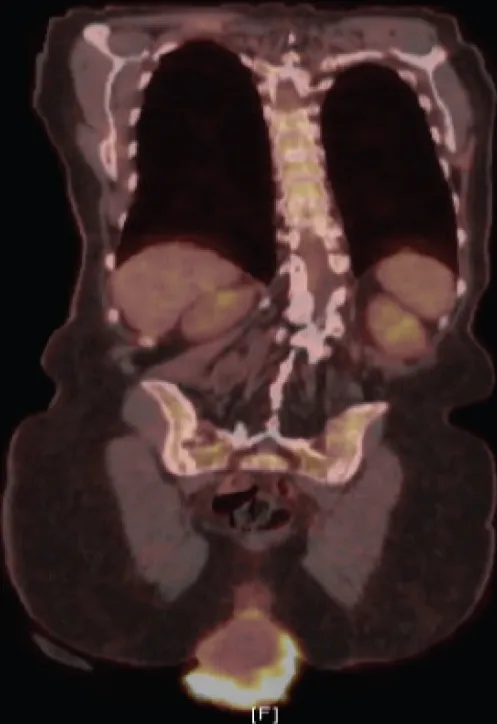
PET/CT demonstrating severe anterior, middle, and posterior compartment prolapse, with protruded mass with peripheral FDG uptake.
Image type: radiology (pet)